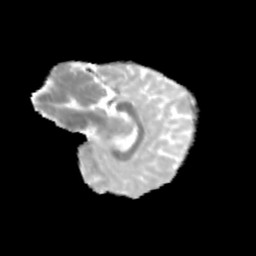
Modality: MD
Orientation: sagittal
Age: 12
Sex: female
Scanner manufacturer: siemens
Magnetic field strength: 3 T
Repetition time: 3.8 s
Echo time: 0.07 s